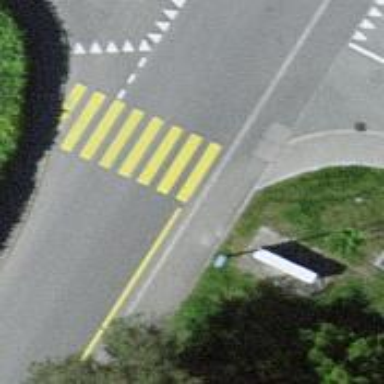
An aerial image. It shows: Marked crossing with zebra stripes on the road.